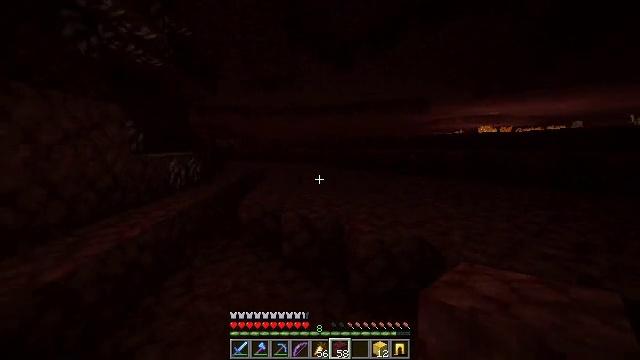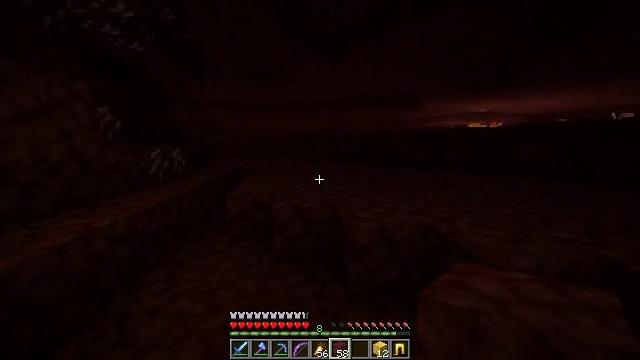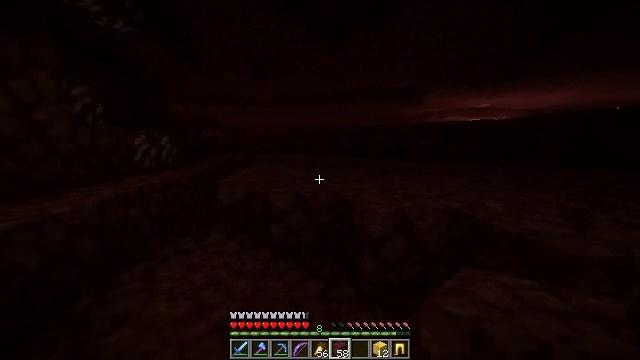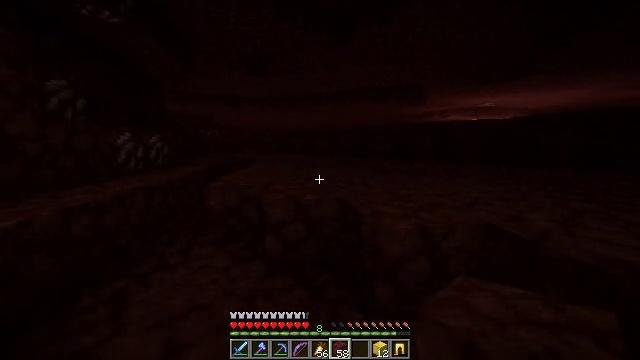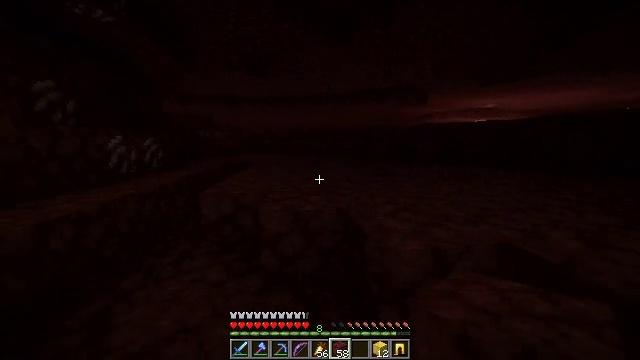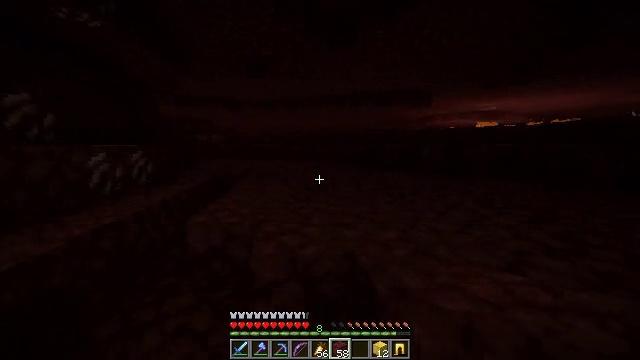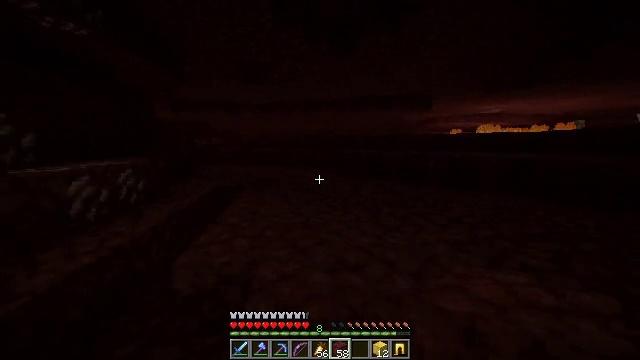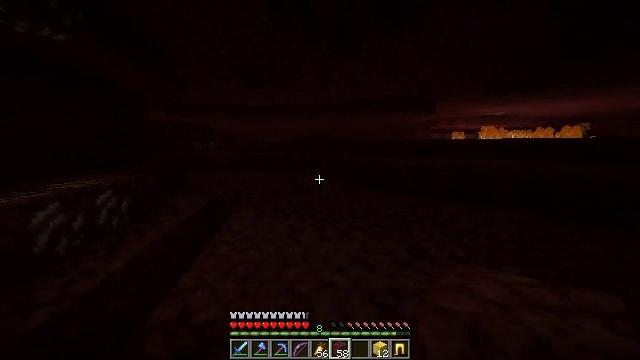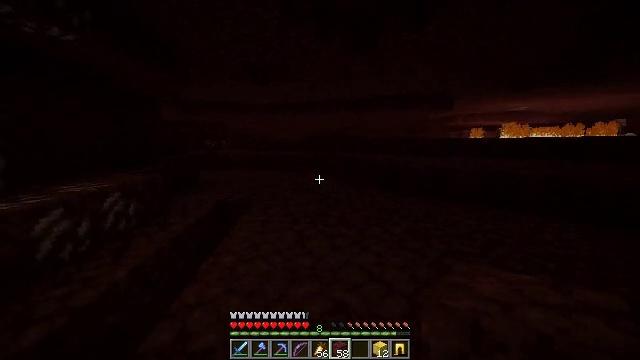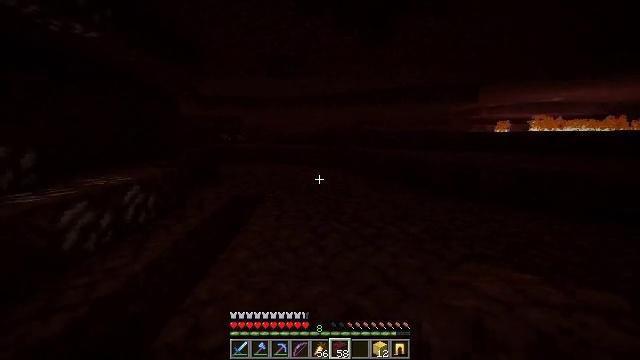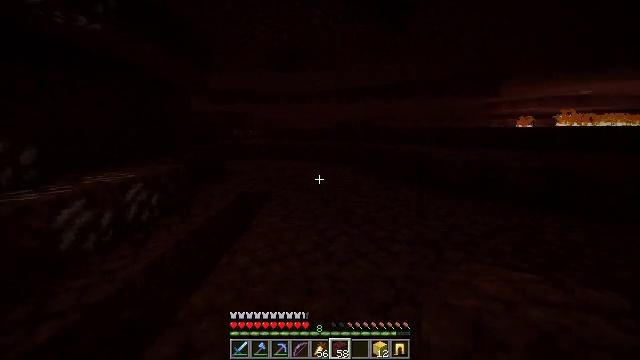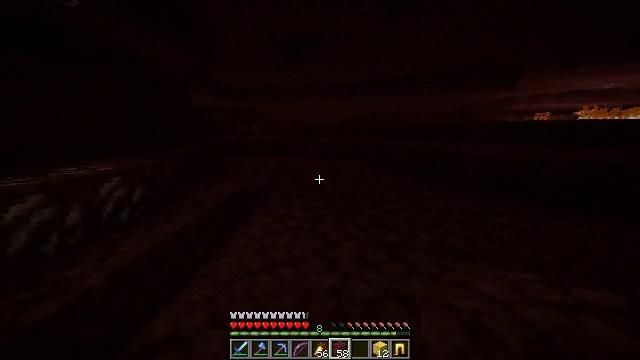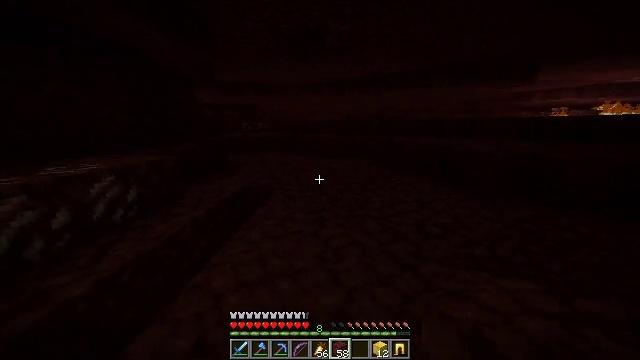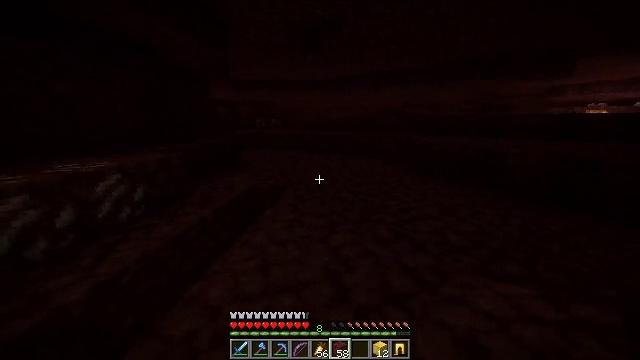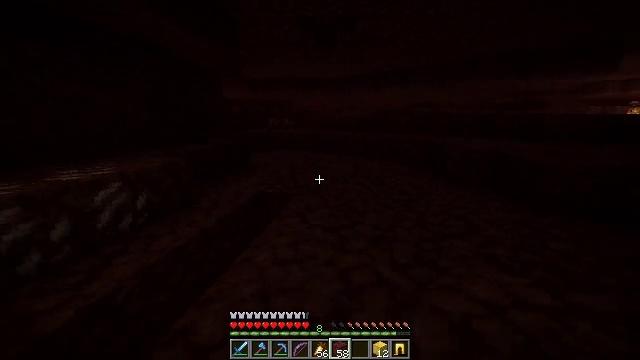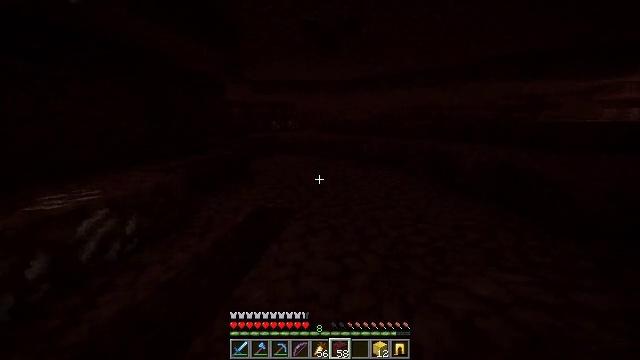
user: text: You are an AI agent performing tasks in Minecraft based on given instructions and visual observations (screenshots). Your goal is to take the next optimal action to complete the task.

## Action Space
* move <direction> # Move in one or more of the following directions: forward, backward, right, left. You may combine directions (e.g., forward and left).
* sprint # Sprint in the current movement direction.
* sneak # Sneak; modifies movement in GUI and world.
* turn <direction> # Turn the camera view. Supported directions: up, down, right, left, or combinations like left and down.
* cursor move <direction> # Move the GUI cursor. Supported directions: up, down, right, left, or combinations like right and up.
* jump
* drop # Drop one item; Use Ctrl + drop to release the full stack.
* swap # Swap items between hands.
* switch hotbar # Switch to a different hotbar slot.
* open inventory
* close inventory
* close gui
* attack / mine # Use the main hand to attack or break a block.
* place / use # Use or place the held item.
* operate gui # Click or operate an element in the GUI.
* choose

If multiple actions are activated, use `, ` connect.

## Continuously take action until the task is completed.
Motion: motion action
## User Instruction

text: Clear the fire from the area.
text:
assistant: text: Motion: move forward, sprint, turn right
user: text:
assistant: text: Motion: move forward, sprint
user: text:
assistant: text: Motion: move forward, sprint
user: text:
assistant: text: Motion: move forward, sprint, jump
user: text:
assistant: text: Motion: move forward, sprint, jump
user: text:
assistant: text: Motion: move forward, sprint, jump
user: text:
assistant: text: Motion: move forward, sprint, jump
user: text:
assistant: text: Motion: move forward, sprint, turn left, jump
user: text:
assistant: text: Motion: move forward, sprint, turn left and down, jump
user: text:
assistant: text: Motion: move forward, sprint, turn left and down, jump
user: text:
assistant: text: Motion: move forward, sprint, turn left, jump
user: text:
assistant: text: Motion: move forward, sprint, turn left, jump
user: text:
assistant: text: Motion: move forward, sprint, turn left, jump
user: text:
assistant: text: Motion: move forward, sprint, turn left, jump
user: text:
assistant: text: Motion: move forward, sprint, turn left, jump
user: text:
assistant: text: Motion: move forward, sprint, jump
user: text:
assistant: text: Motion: move forward, sprint, jump
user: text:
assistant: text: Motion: move forward, sprint, jump
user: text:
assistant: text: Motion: move forward, sprint, jump
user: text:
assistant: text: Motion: move forward, sprint, jump
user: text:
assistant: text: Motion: move forward, sprint, jump
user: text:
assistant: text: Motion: move forward, sprint, jump
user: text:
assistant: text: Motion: move forward, jump
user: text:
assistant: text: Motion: move forward, jump
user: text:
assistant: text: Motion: move forward, turn left, jump
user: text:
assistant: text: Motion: move forward, turn left, jump
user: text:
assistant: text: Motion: move forward, jump
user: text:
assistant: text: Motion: move forward, jump
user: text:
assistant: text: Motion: move forward, jump
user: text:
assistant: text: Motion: move forward, jump, switch to hotbar 2